Interaction volume radius: 5 \u00c5
Interaction volume height: 15 \u00c5
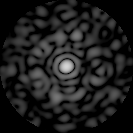
Disorder parameter: 0.8176